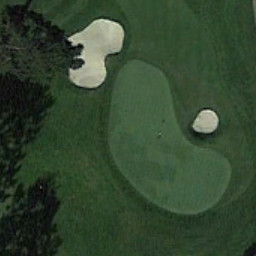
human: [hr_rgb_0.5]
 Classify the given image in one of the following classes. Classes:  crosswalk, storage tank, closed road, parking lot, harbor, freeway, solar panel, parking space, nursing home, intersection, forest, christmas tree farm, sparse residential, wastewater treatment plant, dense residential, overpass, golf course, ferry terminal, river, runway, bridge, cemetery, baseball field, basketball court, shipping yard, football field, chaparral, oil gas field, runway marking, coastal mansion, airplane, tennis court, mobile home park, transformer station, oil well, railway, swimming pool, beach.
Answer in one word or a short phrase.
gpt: golf course